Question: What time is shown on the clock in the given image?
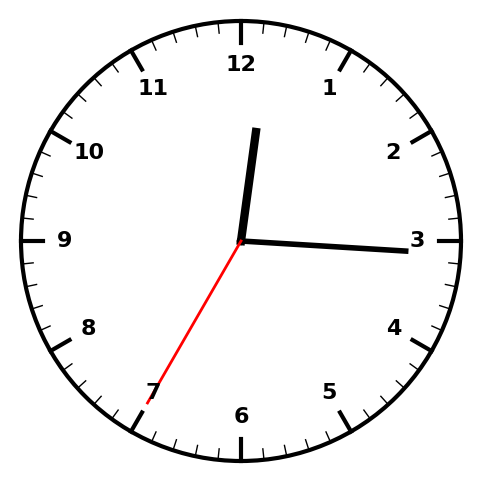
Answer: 12:15:35